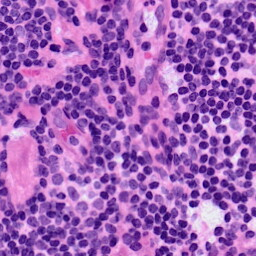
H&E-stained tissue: LymphNode